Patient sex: M
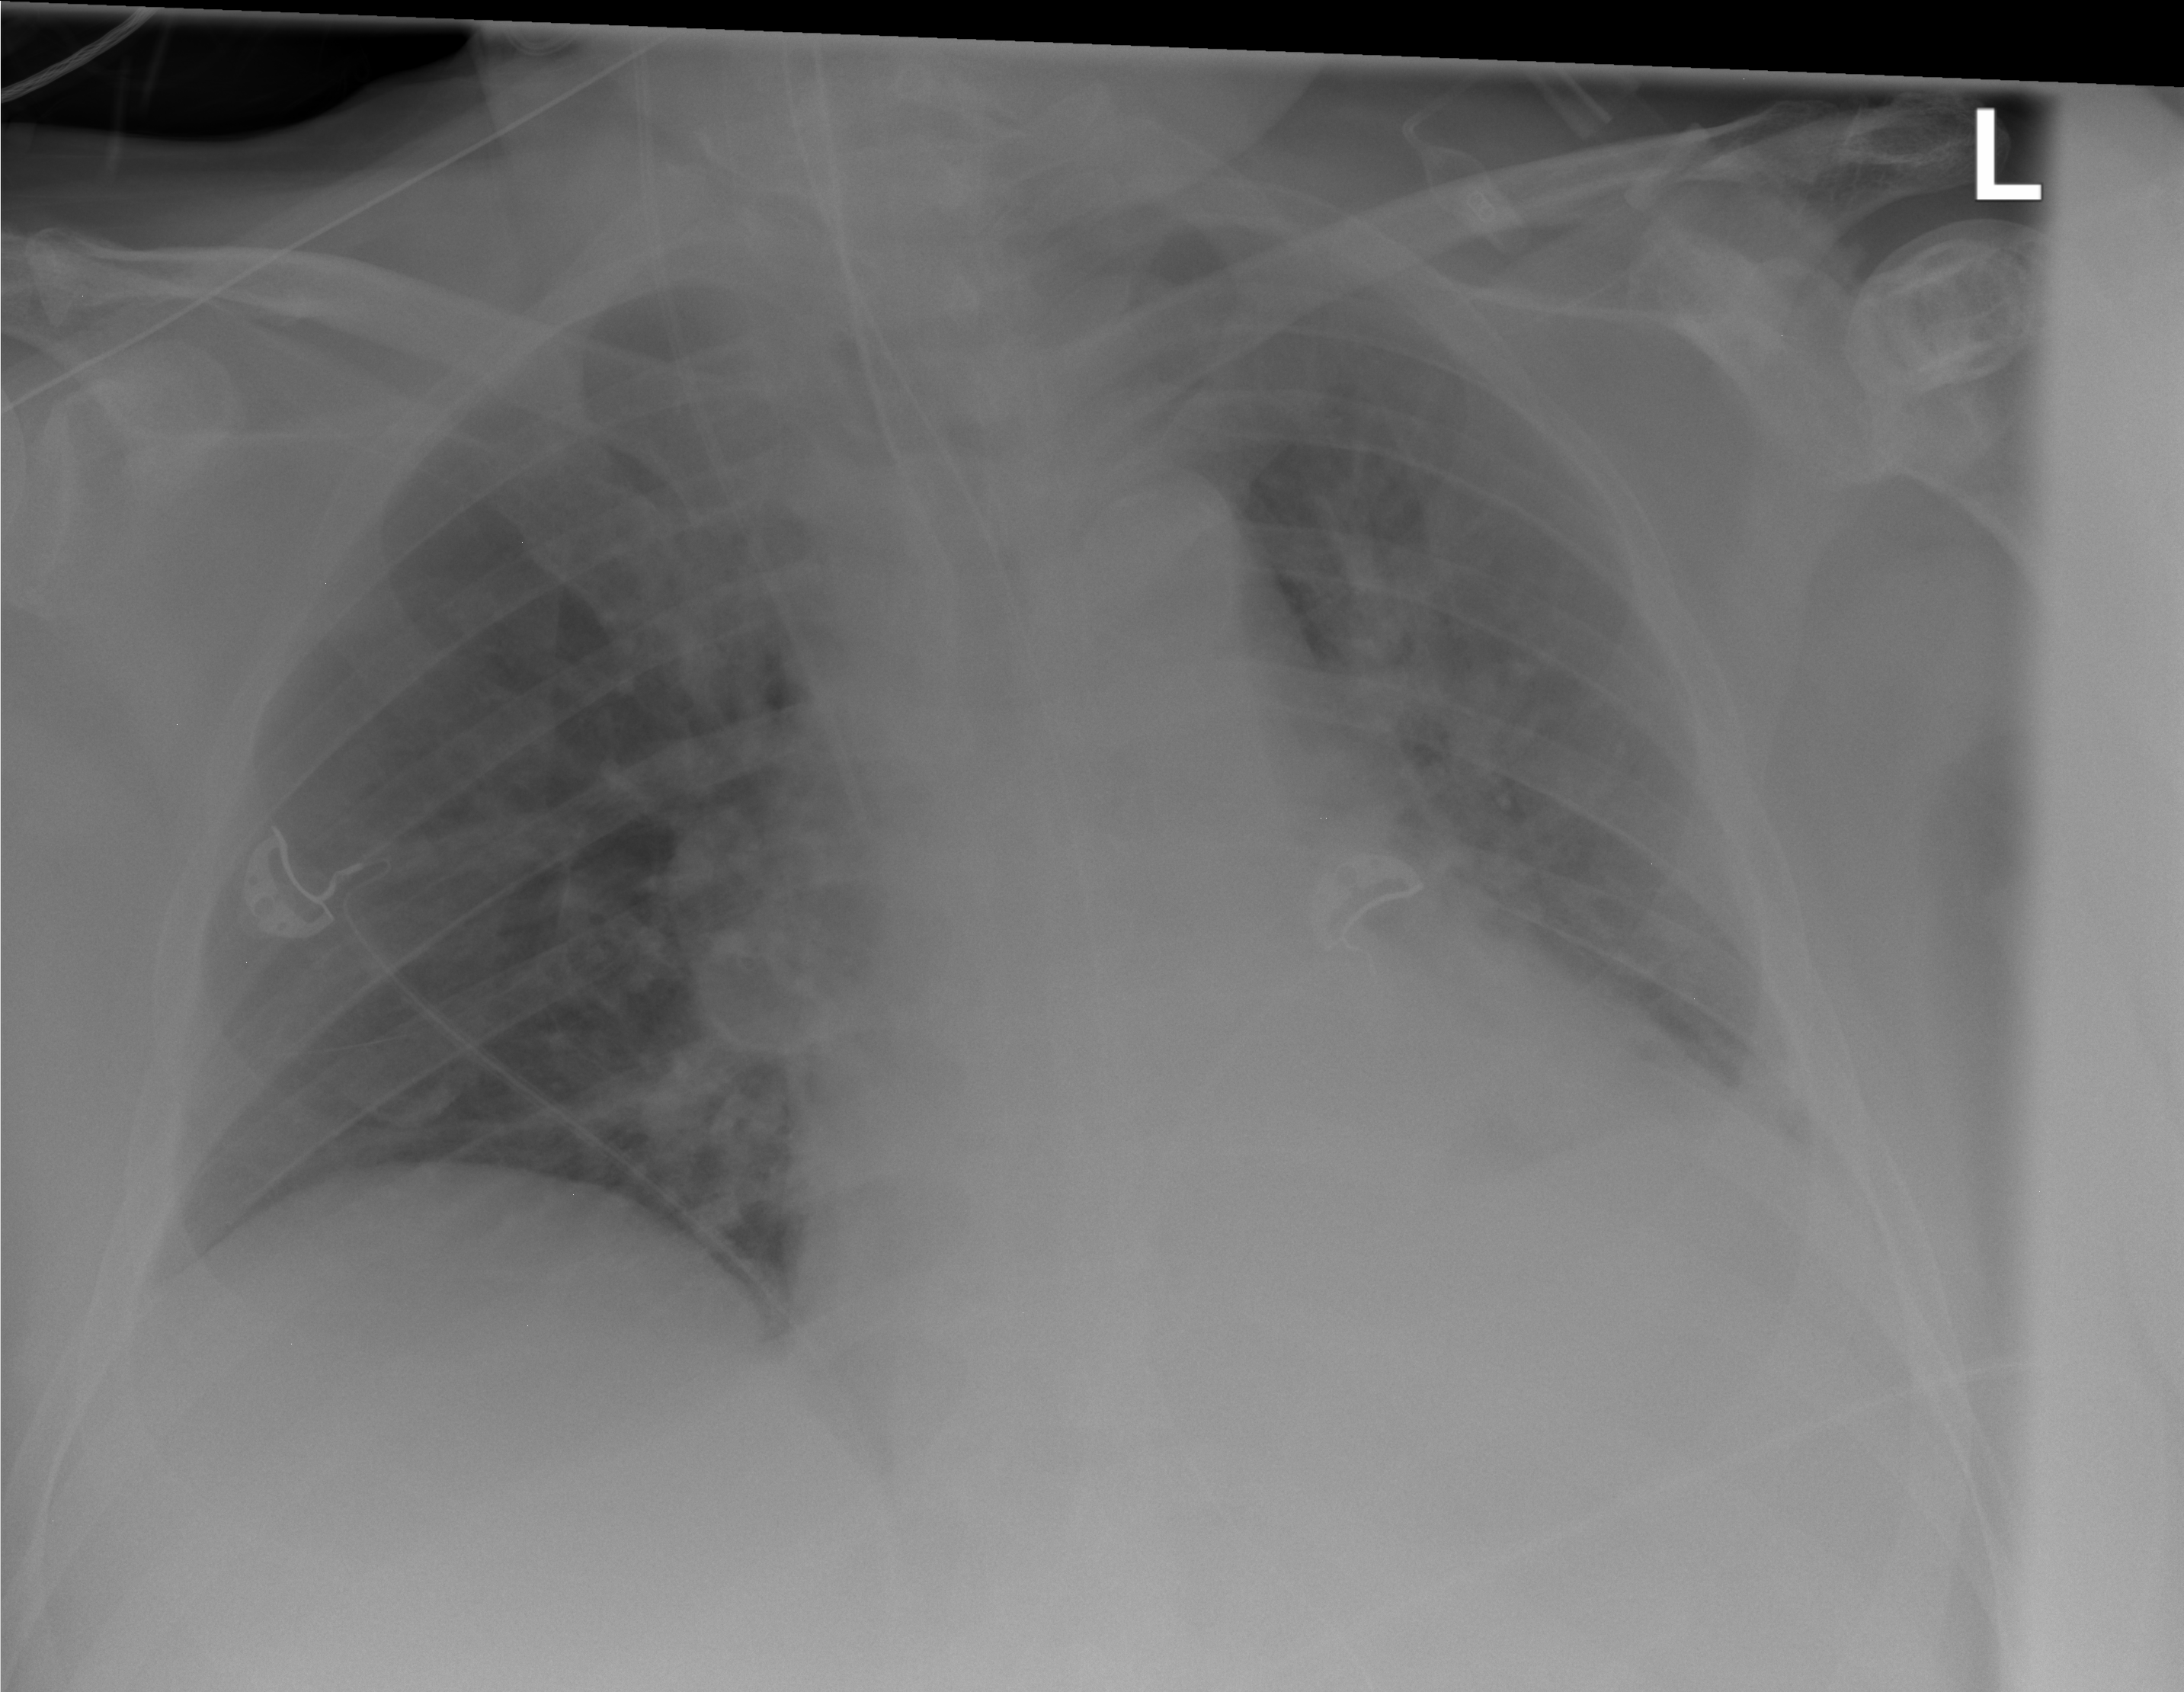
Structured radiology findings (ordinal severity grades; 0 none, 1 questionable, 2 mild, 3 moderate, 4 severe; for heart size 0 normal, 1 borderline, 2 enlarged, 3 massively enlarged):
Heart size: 2
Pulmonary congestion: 1
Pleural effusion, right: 0
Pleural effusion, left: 1
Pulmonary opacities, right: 0
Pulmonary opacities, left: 0
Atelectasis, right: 1
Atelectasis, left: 1